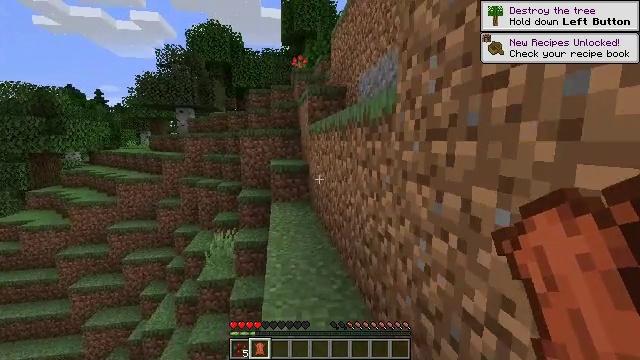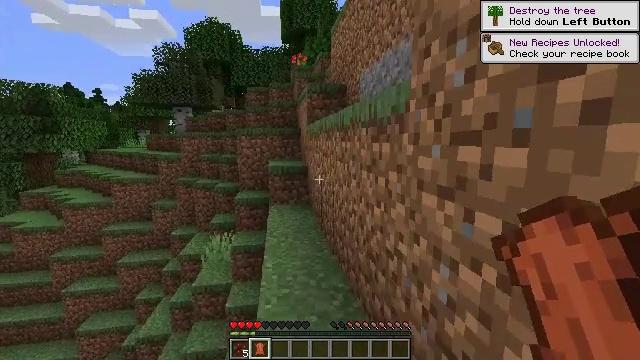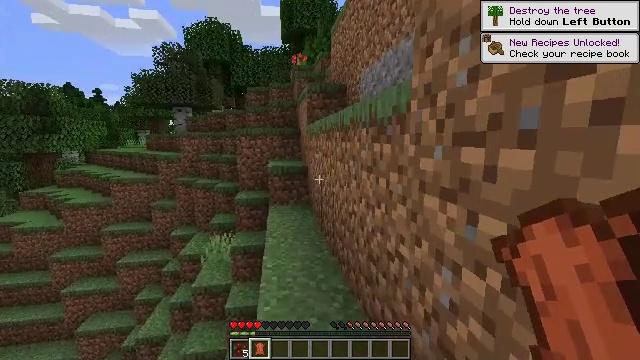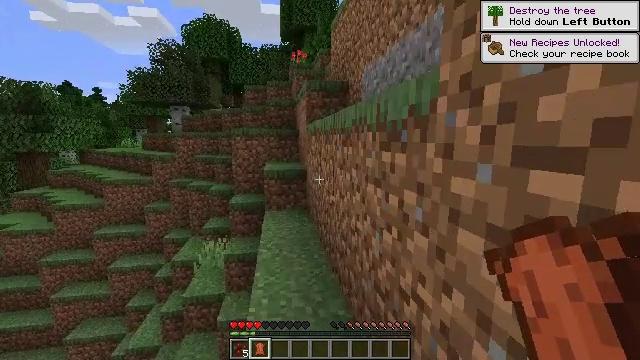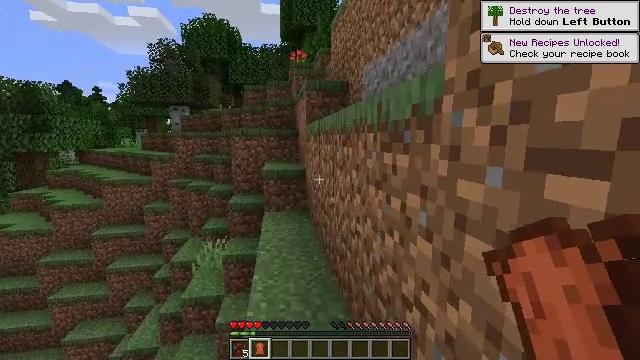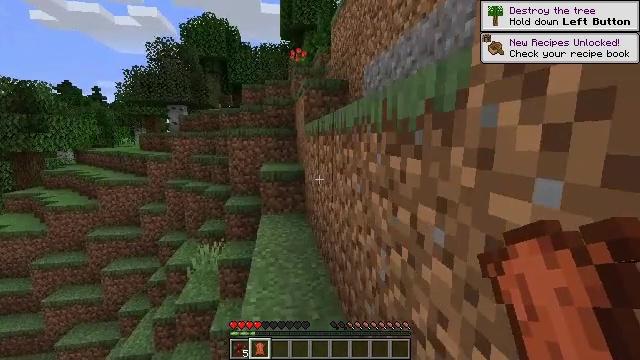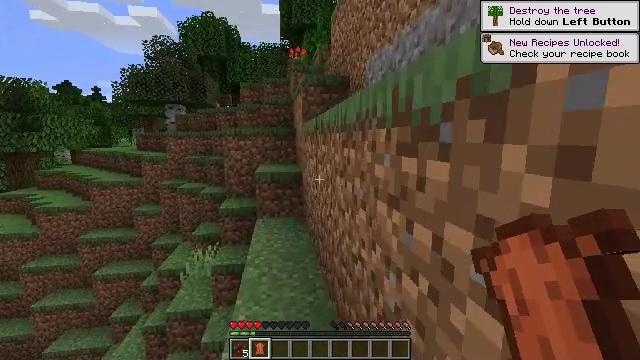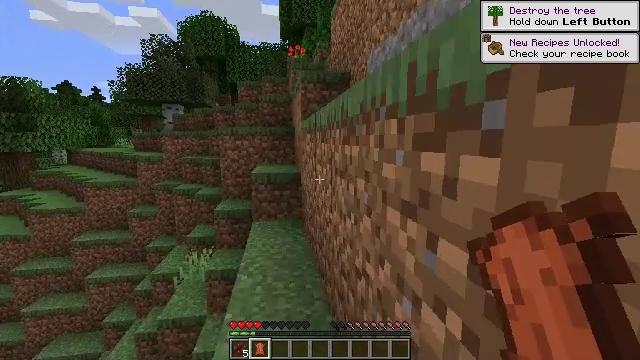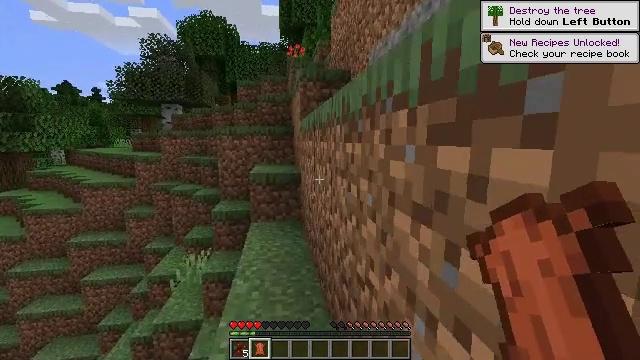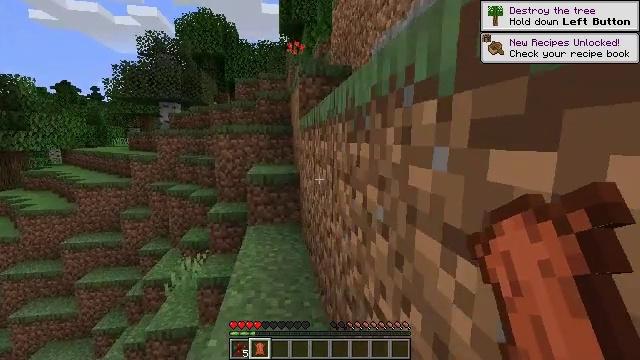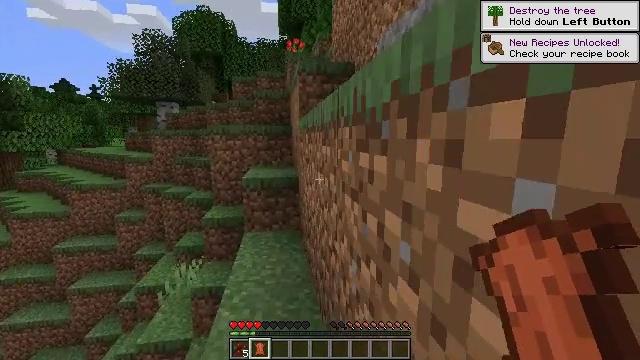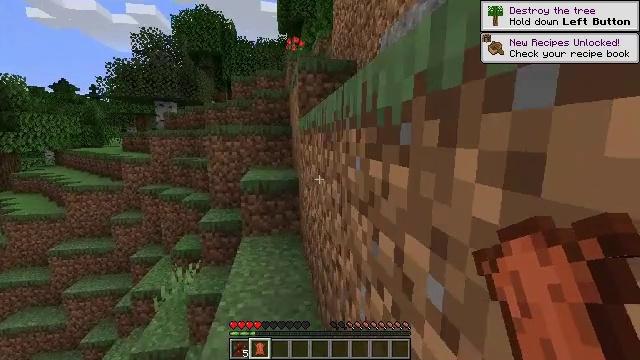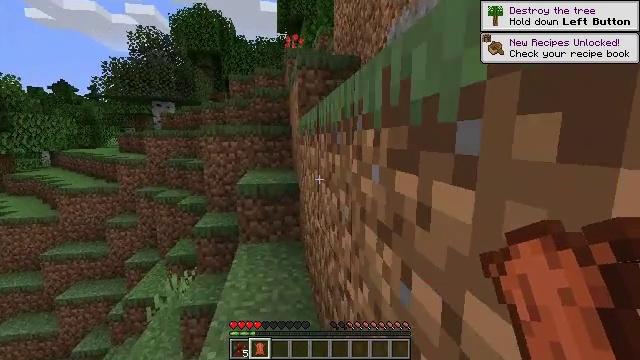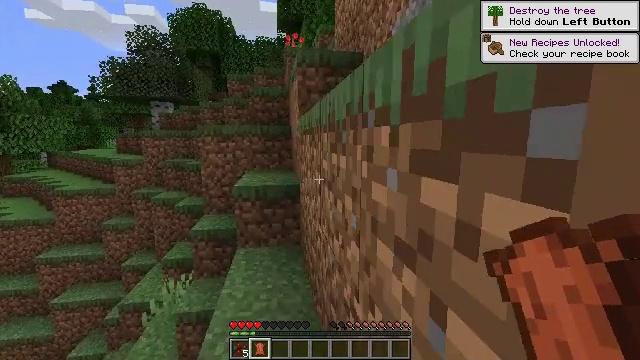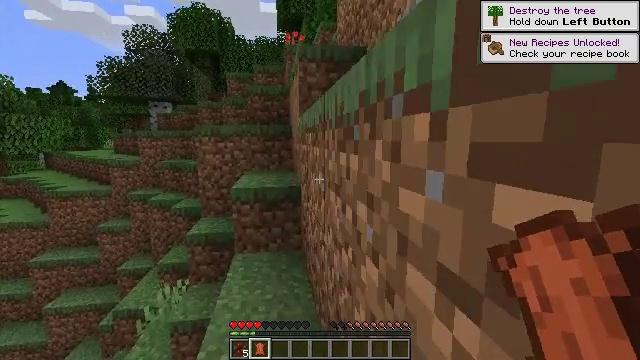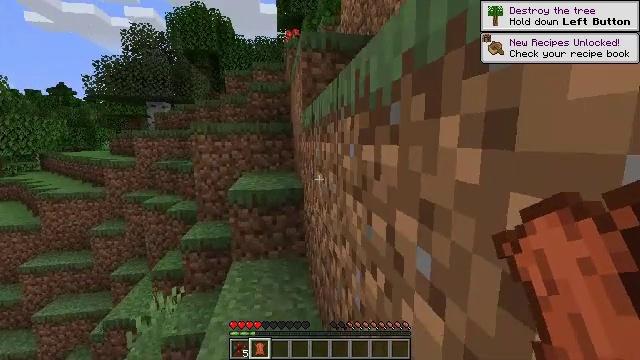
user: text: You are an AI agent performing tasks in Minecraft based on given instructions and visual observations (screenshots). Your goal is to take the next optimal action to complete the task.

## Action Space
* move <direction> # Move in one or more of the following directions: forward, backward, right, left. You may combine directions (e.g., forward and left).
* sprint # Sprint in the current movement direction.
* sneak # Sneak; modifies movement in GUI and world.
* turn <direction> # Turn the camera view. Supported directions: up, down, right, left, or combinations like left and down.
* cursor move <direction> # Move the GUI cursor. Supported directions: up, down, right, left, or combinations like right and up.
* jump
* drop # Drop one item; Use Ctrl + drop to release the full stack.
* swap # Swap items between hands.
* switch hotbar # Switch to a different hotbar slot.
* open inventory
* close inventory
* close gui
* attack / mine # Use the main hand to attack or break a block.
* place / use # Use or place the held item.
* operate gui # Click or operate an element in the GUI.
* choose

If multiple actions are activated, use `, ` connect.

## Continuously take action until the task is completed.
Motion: motion action
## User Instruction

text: Destroy the bee nest.
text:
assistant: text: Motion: move forward
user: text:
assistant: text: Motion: move forward
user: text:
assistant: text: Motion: move forward
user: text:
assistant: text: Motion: move forward
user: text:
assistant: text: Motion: move forward
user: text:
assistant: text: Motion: move forward
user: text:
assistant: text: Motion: move forward
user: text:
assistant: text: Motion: move forward
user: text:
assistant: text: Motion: move forward
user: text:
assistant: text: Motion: move forward
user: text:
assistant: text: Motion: move forward
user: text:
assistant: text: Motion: move forward
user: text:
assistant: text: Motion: move forward
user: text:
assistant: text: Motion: move forward
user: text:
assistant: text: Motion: move forward
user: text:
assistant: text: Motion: move forward
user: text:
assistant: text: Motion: move forward
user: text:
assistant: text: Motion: move forward
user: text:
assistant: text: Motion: move forward
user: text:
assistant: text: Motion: move forward
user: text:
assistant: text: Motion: move forward
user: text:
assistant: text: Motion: move forward
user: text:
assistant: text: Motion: move forward
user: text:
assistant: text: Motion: move forward
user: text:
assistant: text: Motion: move forward
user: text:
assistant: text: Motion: move forward
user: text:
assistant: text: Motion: move forward
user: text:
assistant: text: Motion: move forward, jump
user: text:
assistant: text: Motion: move forward, jump
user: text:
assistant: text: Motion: move forward, jump